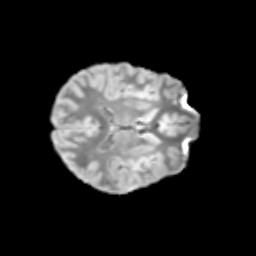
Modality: T2w
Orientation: axial
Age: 11
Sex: male
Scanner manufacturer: siemens
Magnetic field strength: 3 T
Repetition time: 3.8 s
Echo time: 0.07 s